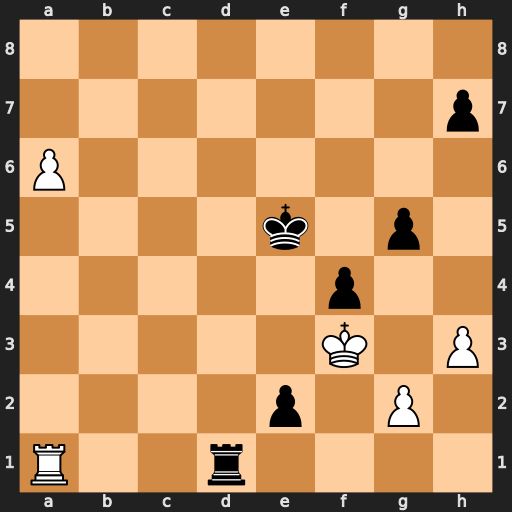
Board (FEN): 8/7p/P7/4k1p1/5p2/5K1P/4p1P1/R2r4
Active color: w
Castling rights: -
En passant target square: -
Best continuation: Ra5+ Ke6 Kxe2